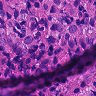
Metastatic tissue present: yes